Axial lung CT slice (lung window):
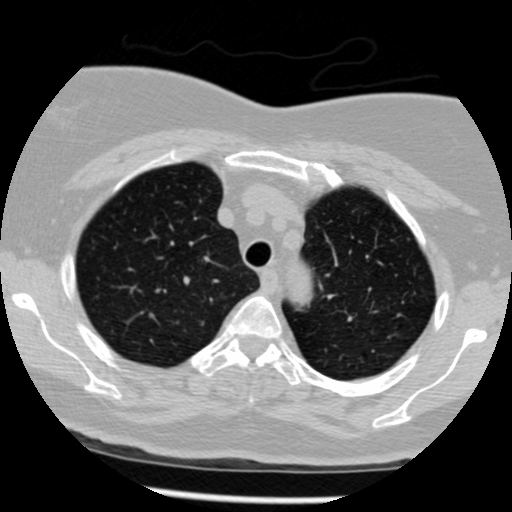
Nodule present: no